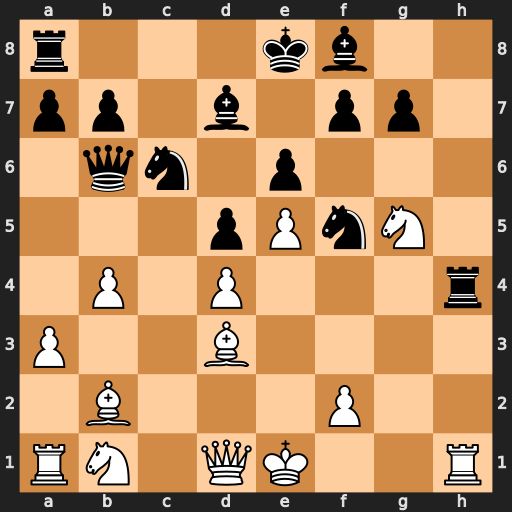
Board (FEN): r3kb2/pp1b1pp1/1qn1p3/3pPnN1/1P1P3r/P2B4/1B3P2/RN1QK2R
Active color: w
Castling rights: KQq
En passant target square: -
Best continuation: Rxh4 Nxh4 Qh5 O-O-O Qxh4